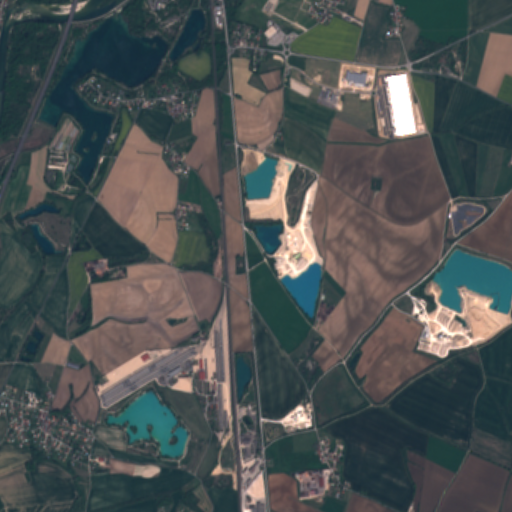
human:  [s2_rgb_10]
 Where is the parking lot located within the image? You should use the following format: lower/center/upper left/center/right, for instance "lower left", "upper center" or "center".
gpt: The parking lot is located in the upper left of the image.
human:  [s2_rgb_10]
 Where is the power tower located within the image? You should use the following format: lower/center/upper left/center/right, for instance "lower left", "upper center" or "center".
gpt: The power tower is located in the lower right of the image.
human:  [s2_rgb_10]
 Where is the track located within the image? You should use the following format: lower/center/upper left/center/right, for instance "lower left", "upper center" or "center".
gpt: There is no track in the image.